Question: I have a Windows Application, which has a control type: Client and
class name =WindowsForms10.WIndows.8.app.0.3ce0bb8_r11_ad1
It is like a sub title bar. It has a text which displays the number of records in the table below. I want to extract that number of records. How ever when I spy using UIMap-CodedUI Test Builder, it highlight the entire title bar and does not only highlight the number of records. Is there any way I can handle this.
I want to extract 495 from the title bar. How can I do that?
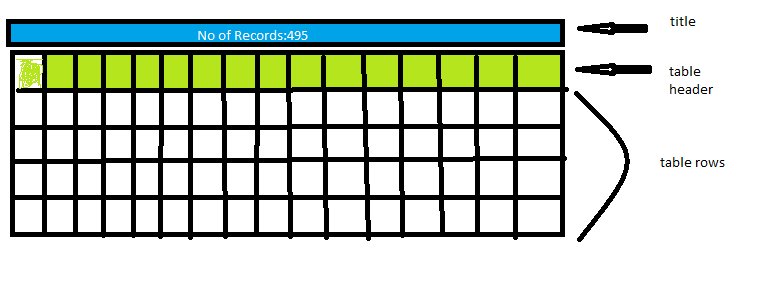
Answer: Thank you all for your reply.
I could figure out an answer.
1) 495 is not shown as a UI control.
2) I found a work around , I can calculate the rows in the table below using
and it serves my purpose.